Question: I'm developing a very simple app which loads a json object into a jquery mobile listview.
The json object has:
- - -
The problem is that the images do not have a fixed width nor a fixed ratio. So I can get some images that are taller than the others.
I would like all the images centered on the left side of the screen, but I don't know how do it.
Attached a screenshot with a red line that shows the "center" of the images. As you can see, the third picture, is smaller and not centered like the other images.

How can I center the images in this imaginary column in a JQuery Mobile listview?
Thank you for your help,
Rik.
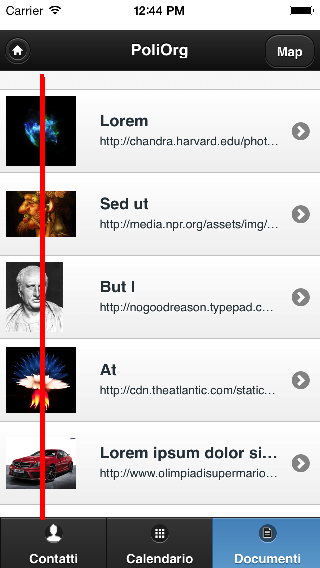
Answer: > Here is a <URL>
I restructured the list to put the thumbs inside a DIV. The LI is given the jQM class of ui-li-has-thumb and the new DIV gets ui-li-thumb. These are the ones normally applied automatically when an image is found.
'''
<ul data-role="listview" data-theme="a">
<li class="ui-li-has-thumb"><a href="#">
<div class="ui-li-thumb">
<img src="http://..." class="imgThumb" />
</div>
<h2>Broken Bells</h2>
<p>Broken Bells</p></a>
</li>
...
</ul>
'''
Then I add CSS classes to make the container 80px wide with its contents centered horizontally, and to give the image max width and height of 80px:
'''
div .ui-li-thumb {
width: 80px;
text-align: center;
}
.imgThumb {
max-width: 80px;
max-height: 80px;
}
'''